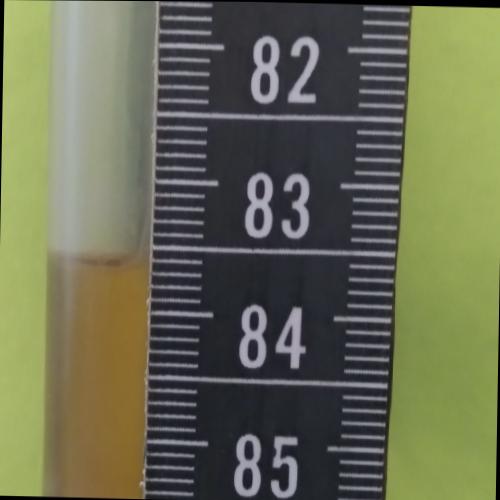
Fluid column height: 83.6 cm